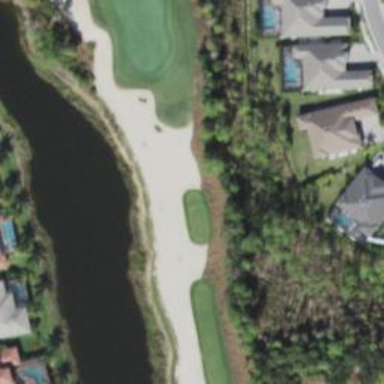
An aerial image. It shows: Golf tee on grassy land.